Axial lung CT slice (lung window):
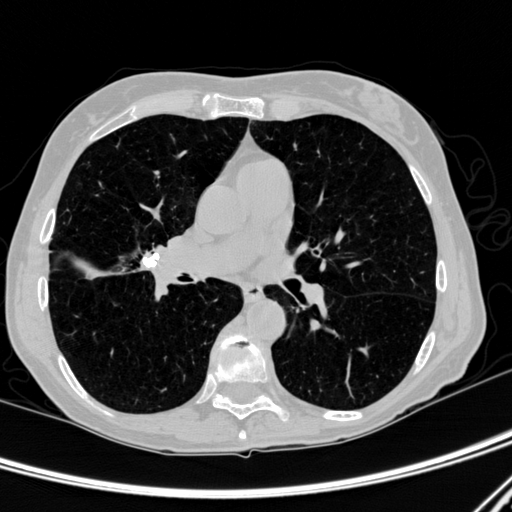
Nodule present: no